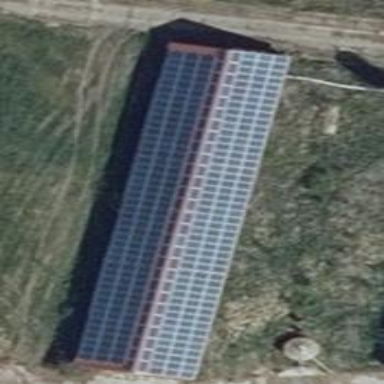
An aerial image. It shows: Solar photovoltaic panel generator producing electricity in small installation.